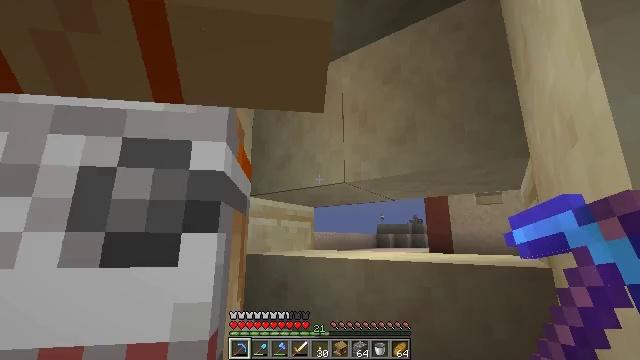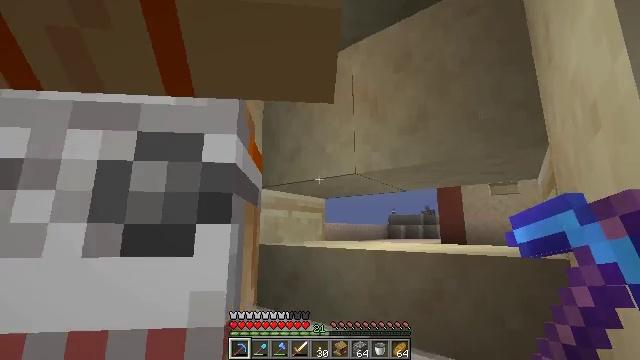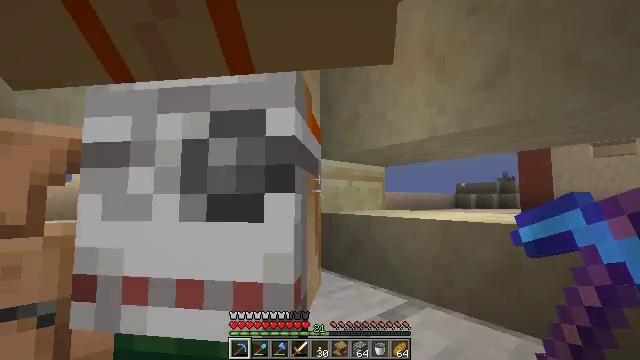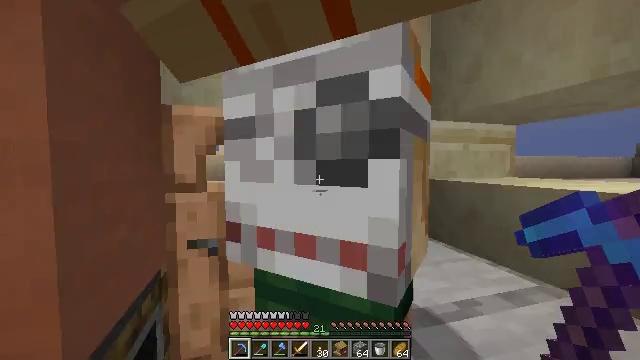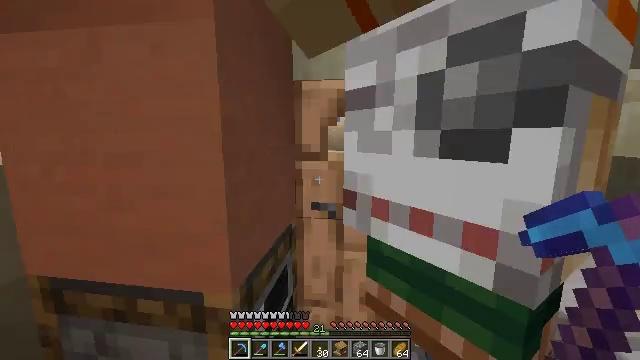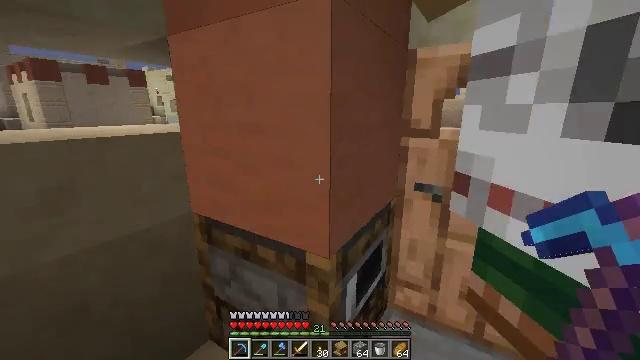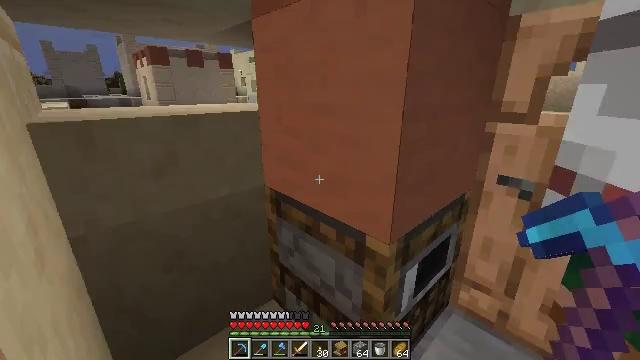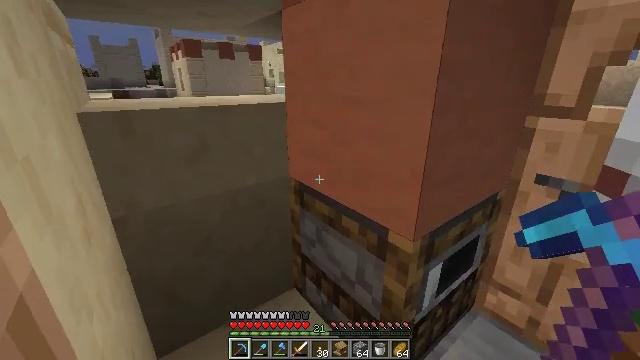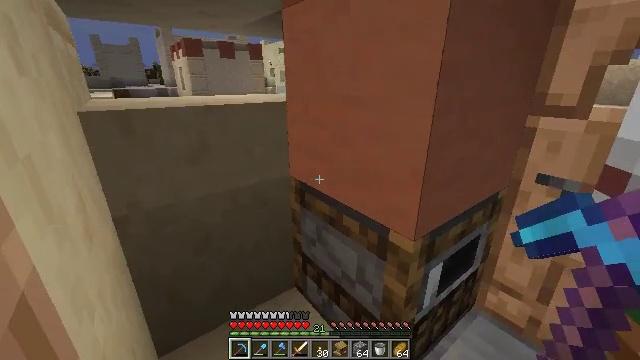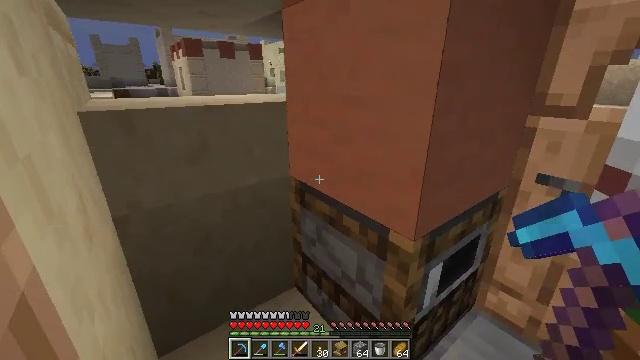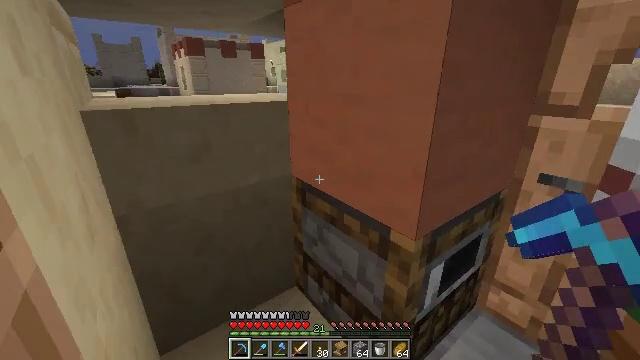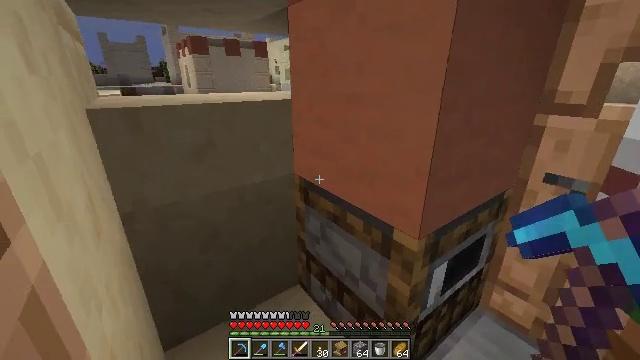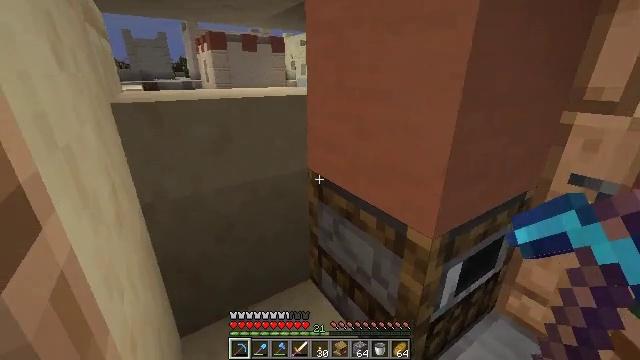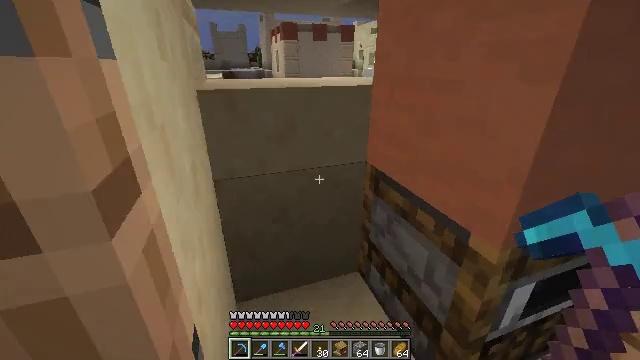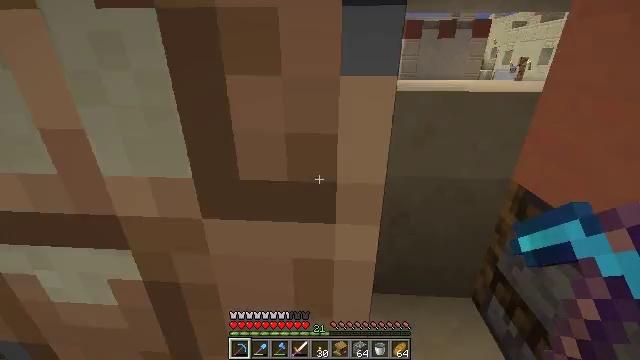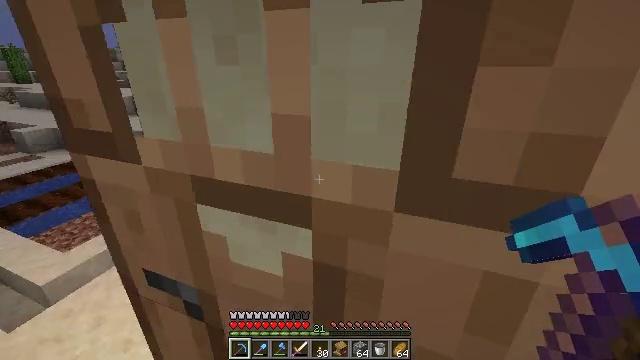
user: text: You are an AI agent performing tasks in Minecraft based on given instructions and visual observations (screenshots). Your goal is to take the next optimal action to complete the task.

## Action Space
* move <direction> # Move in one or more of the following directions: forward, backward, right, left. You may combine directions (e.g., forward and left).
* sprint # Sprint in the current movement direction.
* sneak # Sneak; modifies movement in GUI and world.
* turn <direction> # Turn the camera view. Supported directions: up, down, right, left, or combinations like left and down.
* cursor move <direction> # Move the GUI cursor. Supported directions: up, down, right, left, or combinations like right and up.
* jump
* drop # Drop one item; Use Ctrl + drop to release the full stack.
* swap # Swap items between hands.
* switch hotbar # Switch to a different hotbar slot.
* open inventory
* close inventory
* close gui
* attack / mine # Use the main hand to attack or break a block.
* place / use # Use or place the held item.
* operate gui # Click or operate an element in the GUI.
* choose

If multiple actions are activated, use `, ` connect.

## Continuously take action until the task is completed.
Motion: motion action
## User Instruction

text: Mine smooth sandstone using a pickaxe.
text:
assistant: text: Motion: turn left and down, close gui
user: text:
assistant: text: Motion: turn left and down
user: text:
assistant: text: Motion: turn left and down
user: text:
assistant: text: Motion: turn left and down
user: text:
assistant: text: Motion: turn left and down
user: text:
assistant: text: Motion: turn left and down
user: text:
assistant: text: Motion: turn left and down
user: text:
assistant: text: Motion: no_op
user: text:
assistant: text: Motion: no_op
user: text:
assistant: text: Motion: no_op
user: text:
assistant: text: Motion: no_op
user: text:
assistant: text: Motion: turn left
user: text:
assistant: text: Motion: move left, turn left and down
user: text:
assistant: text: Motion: move left, turn left
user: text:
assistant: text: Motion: move left, turn left
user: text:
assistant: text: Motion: move left, turn left
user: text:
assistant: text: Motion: move left, turn right and up
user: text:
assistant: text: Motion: move left, turn right and up
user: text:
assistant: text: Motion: move left, turn right
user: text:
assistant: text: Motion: move back and move left, turn right
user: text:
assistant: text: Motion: move back and move left, turn right
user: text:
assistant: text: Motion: move back and move left, turn right
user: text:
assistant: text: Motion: move back, turn right
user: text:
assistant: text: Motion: move back, turn right
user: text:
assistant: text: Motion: move back and move right, turn right
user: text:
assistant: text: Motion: move back and move right, turn right
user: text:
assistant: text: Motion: move back and move right, turn right
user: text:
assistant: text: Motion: move back and move right, turn right
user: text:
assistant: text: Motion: move right, turn right
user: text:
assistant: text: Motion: move forward and move right, turn right